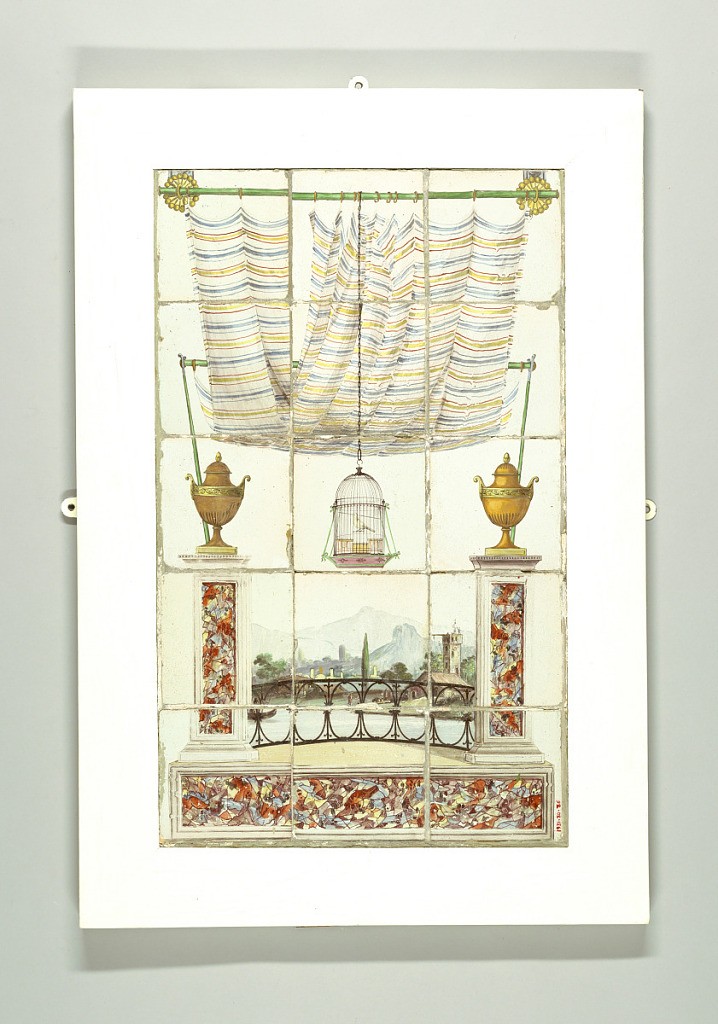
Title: Tile panel
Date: late 18th century
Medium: Tin-glazed earthenware, polychrome decoration, painted wood frame
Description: This eighteenth century scenic panel composed of fifteen tiles is a virtuoso effort in scenic trompe-l'oeil. The design places the viewer on a curtained balcony overlooking a landscape. Colorful faux marble columns flank a delicate iron railing. At center, a canary sits within a suspended cage.